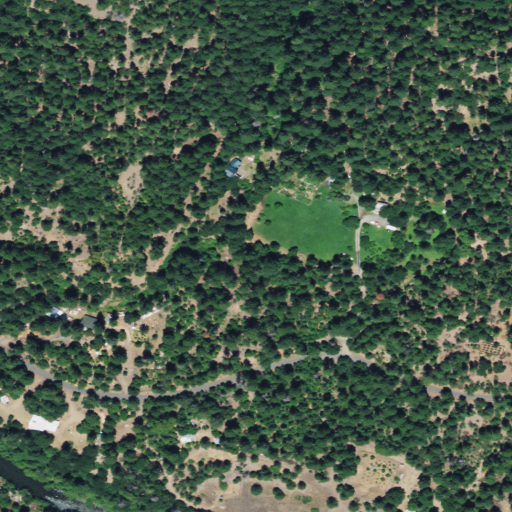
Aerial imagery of valley in California named Indian Gulch containing evergreen forest, open development, shrub, and medium intensity development